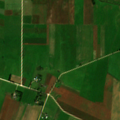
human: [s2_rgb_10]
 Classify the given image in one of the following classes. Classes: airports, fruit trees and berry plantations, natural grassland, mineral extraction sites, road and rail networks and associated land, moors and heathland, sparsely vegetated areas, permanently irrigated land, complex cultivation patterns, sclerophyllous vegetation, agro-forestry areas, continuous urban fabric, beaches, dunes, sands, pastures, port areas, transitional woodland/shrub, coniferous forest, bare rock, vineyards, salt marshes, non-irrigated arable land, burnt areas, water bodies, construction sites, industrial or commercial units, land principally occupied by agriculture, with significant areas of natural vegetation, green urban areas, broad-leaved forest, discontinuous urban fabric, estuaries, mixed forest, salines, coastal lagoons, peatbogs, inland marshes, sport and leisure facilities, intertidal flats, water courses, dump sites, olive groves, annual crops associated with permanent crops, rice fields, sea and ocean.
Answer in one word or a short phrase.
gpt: non-irrigated arable land, pastures, complex cultivation patterns